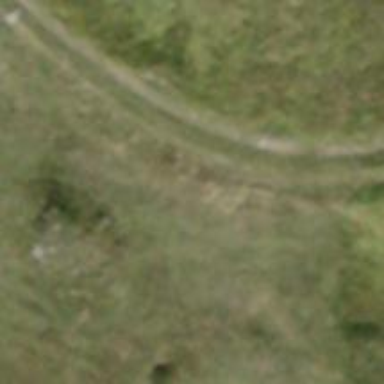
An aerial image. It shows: Unpaved path.